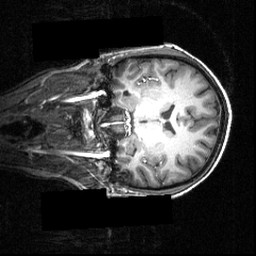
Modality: T1w
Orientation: coronal
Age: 23
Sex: female
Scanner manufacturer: siemens
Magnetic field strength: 3.951 T
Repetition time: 1.5 s
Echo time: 0.00335 s